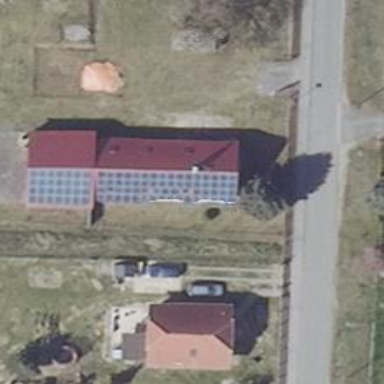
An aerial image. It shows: Solar-powered generator using photovoltaic technology. This small installation generates electricity through solar photovoltaic panels.